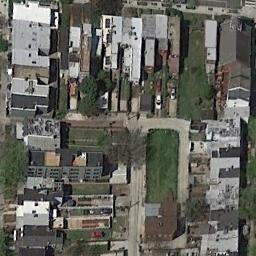
Label: residential